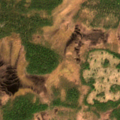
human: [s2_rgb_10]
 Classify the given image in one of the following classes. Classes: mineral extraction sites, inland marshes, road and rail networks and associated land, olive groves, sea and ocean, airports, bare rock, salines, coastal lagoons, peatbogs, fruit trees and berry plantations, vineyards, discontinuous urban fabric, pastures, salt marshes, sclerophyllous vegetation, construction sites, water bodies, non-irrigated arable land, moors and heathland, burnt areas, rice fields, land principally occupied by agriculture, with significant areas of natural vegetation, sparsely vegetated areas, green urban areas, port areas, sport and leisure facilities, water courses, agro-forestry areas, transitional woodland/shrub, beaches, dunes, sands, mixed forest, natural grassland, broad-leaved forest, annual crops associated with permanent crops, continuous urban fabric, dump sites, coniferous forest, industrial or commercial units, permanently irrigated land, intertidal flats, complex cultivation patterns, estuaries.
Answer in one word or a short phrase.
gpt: coniferous forest, transitional woodland/shrub, peatbogs